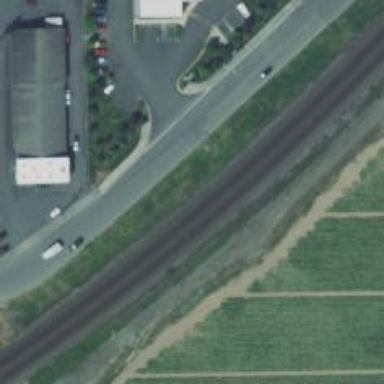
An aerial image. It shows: Railway track.